Interaction volume radius: 10 \u00c5
Interaction volume height: 25 \u00c5
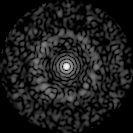
Disorder parameter: 0.8331